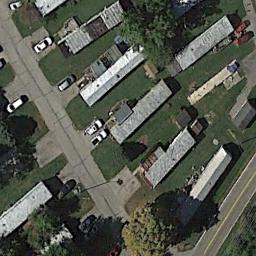
Label: residential